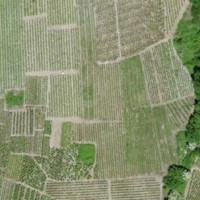
EUNIS habitat code: 40
Species observed at this site:
Thomisus onustus